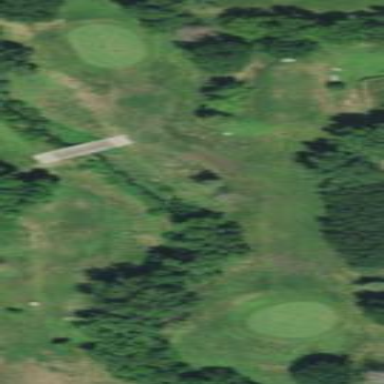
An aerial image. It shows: Area with grass used as rough in golf course.